Question: '''
[2015-02-13 00:03:06 - hhh] The connection to adb is down, and a severe error has occured.
[2015-02-13 00:03:06 - hhh] You must restart adb and Eclipse.
[2015-02-13 00:03:06 - hhh] Please ensure that adb is correctly located at 'F:ndroidndroid-sdk\platform-toolsdb.exe' and can be executed.
'''
Although location is right

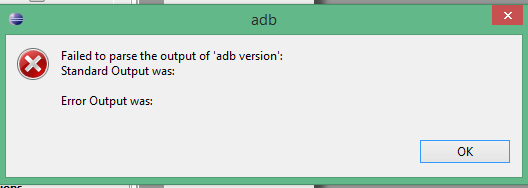
Answer: Here's a check list I used to do when I had problems like this. Nowadays, I use Android Studio and find I run into these kinds of issues far less often.
- - -
EDIT: Follow the links provided by Josef in the comment he/she responded to you with.